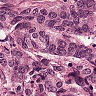
Metastatic tissue present: yes